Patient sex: M
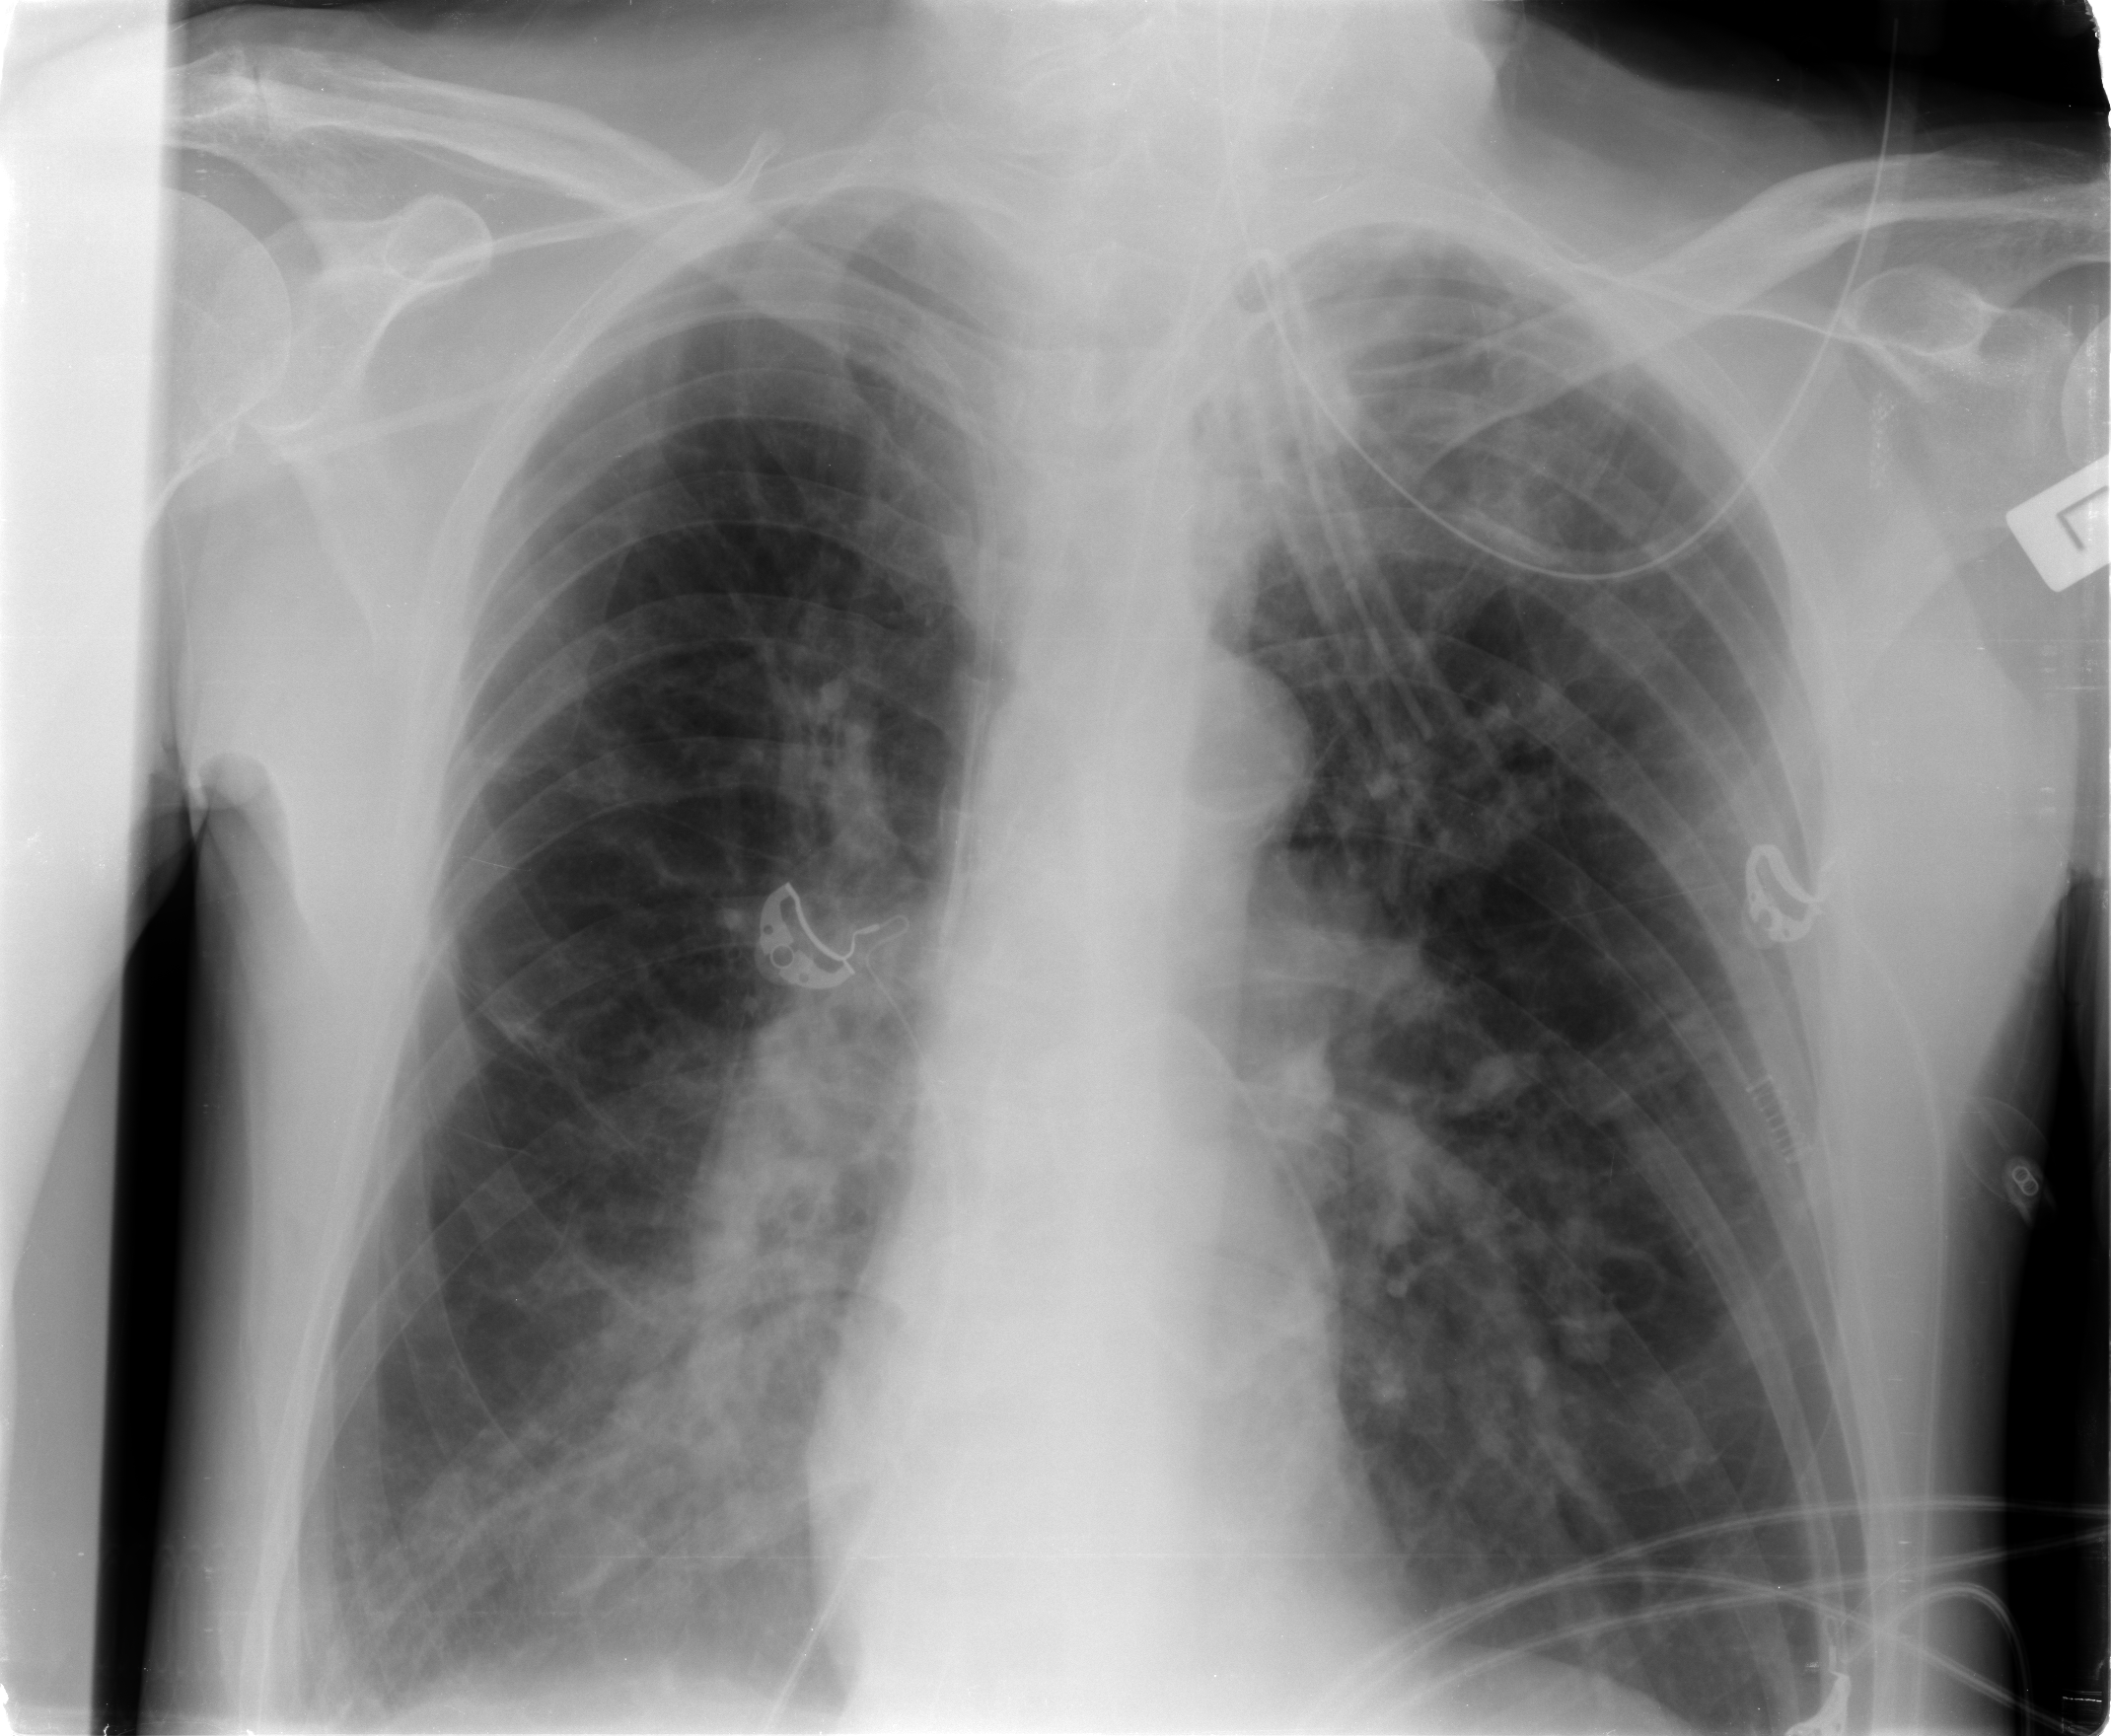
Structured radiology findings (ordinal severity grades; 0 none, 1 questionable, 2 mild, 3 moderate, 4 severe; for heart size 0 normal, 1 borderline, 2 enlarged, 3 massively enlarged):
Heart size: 0
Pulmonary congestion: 0
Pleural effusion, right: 2
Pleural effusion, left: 0
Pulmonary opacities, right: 0
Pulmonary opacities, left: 0
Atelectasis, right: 2
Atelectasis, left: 0